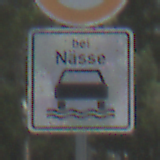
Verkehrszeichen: BeiNaesse
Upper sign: Geschwindigkeit60
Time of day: Midday
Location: Outdoor (Nature)
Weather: Clear
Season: NotSpecified
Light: Natural